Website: apple
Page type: account-selection
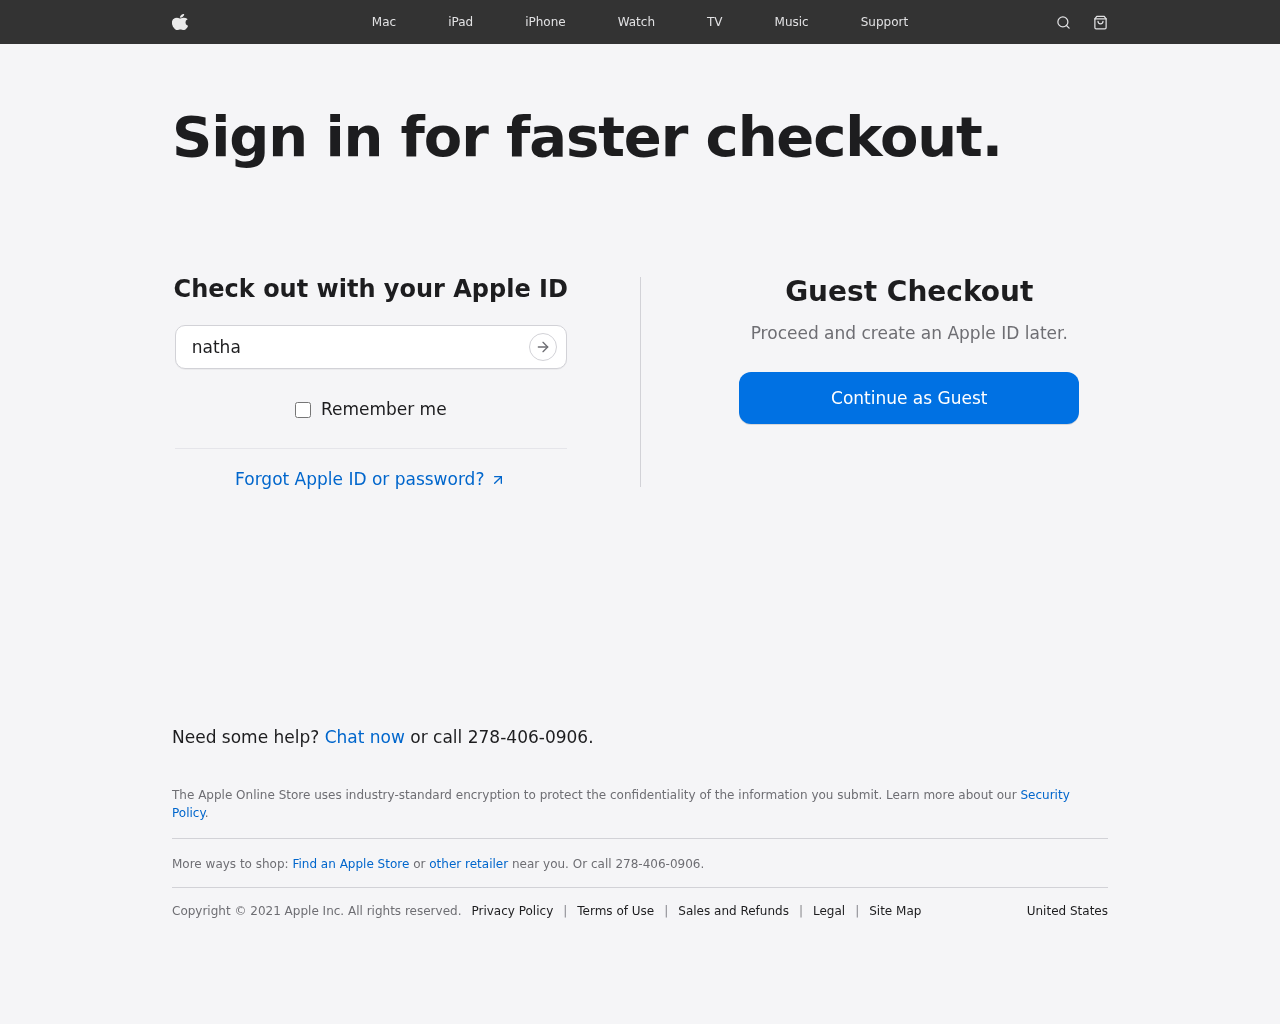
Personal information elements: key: PII_LOGIN_USERNAME
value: nathanallen43